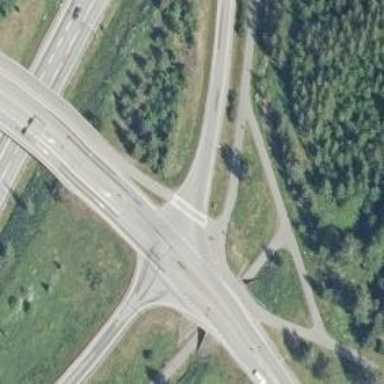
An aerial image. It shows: Asphalt trunk link road.